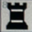
Piece: bR